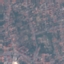
Land use / land cover class: Residential